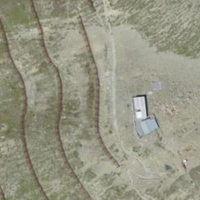
EUNIS habitat code: 31
Species observed at this site:
Doronicum grandiflorum